Question: What i need to be done are just the suggestions of keywords can be clicked and bring user to the interfaces (xml layout). For example the result below abide, abound, absence. I created them in R.layout.abide
Though 'AutoCompleteTextView' seem to be less hassle but can it be done ? Or the only way to do it is through 'SearchDialog'? I am not using 'SearchWidget' because i am doing api level 8.

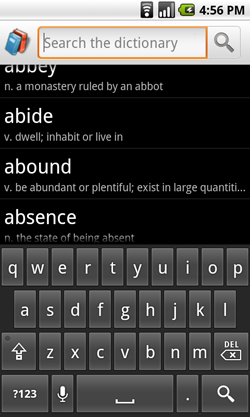
Answer: If I am not wrong,you want user to just select an item from AutoComplete and once he selects it,it should bring you to another activity.if it is the case then you can achieve it as below.
'''
ArrayAdapter<String> adapter = new ArrayAdapter<String>(this, R.layout.autocomplete_item,options);
// R.layout.autocomplete_item is custom spinner item xml file.you can use default spinner item also.
autoComplete.setAdapter(adapter);
autoComplete.setThreshold(1);
autoComplete.setOnItemClickListener(new OnItemClickListener() {
@Override
public void onItemClick(AdapterView<?> arg0, View arg1, int position,
long arg3) {
Intent intent;
int index=999;
for(int i=0;i<options.length;i++)
{
if(options[i].equals(autoComplete.getText().toString().trim()))
{
index=i;
break;
}
}
switch(index)
{
case 0:
intent=new Intent(ThisActivity.this,ActivityZero.class);
startActivity(intent);
break;
case 1:
intent=new Intent(ThisActivity.this,ActivityOne.class);
startActivity(intent);
break;
...
}
}
});
'''
Or if you want to stay on the same activity but want to change its xml according to the selection user makes in AutoComplete then you can setContentView(your xml); in above cases for various selection.